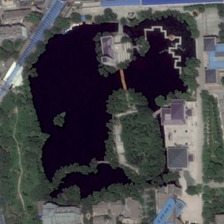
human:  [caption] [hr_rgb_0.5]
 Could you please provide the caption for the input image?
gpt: some buildings and many green trees are around a park with an irregular pond .

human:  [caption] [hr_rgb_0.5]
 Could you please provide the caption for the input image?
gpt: the playgrounds are in the residential areas .

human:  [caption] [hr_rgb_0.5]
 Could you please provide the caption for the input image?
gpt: an island are in the middle of the lake .

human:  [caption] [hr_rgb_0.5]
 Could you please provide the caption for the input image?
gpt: some buildings and many green trees are around a park with an irregular pond .

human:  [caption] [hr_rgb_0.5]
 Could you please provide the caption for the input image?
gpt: an island are in the middle of the lake .